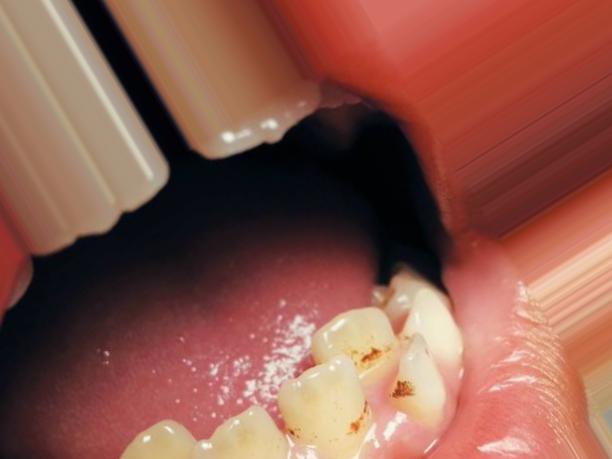
Condition: Tooth Discoloration